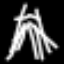
Label: The Eiffel Tower